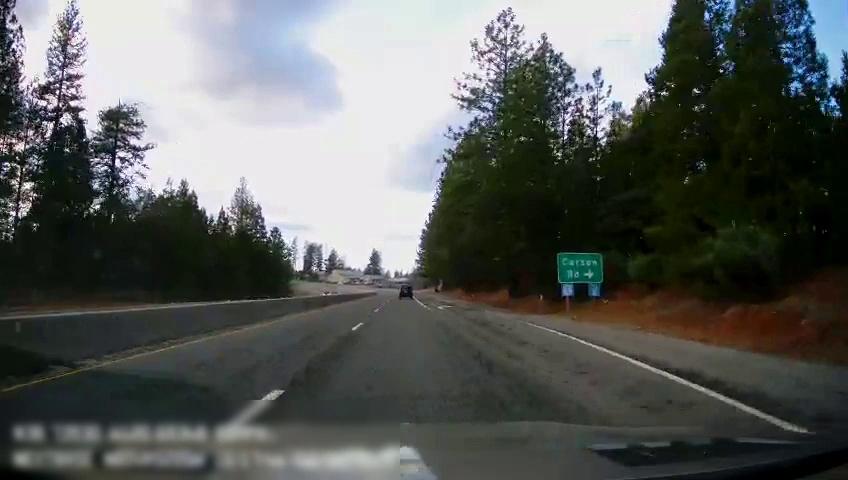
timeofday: Day
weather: Cloudy
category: Drivable Space
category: Vehicles | SUV
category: Lanes | Alternate Lane
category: Lanes | Current Lane
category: Lanes | Current Lane
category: Lanes | Current Lane
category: Traffic | Signs